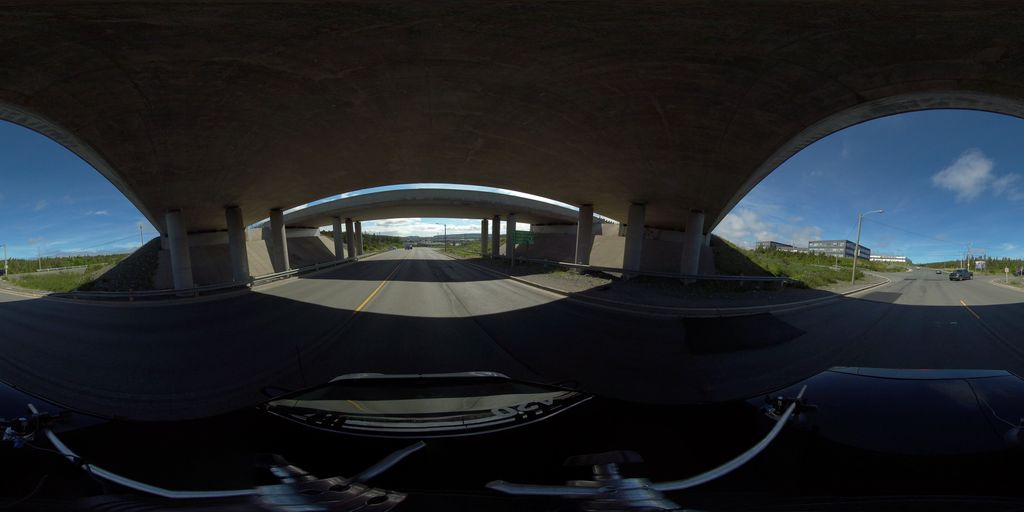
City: st_johns